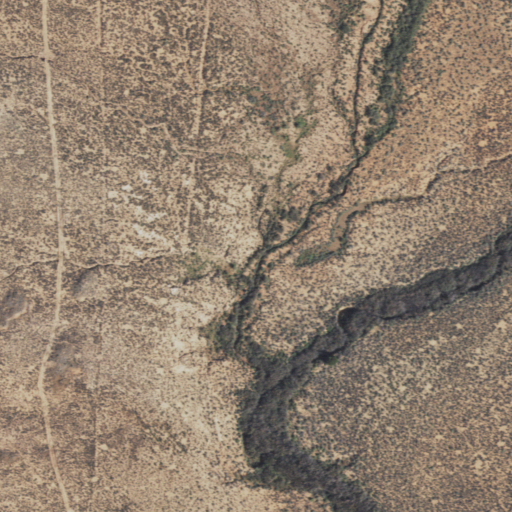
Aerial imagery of gap in Utah named Eightmile Gap containing shrub and woody wetlands